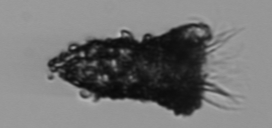
Label: Tintinnopsis